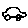
Label: car